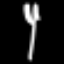
Label: fork